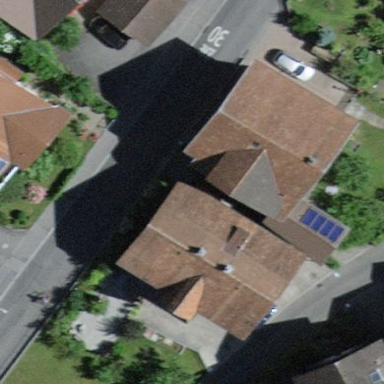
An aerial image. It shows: Residential building.